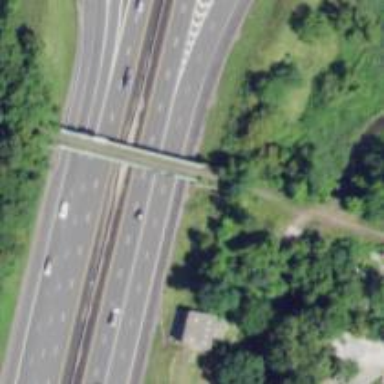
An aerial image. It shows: Bridge supported by abutments.